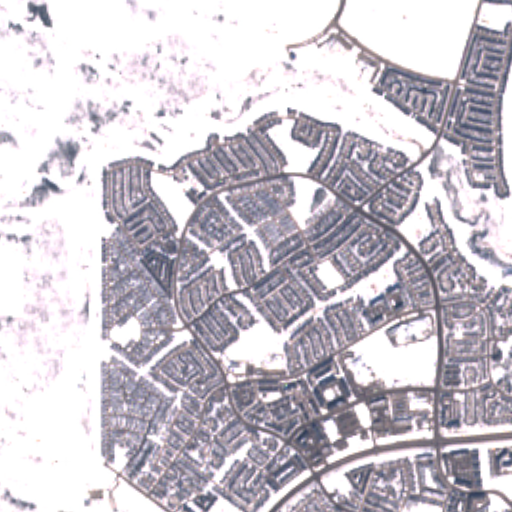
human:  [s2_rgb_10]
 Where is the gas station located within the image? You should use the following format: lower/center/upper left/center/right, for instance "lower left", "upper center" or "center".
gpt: The gas station is located in the lower right of the image.
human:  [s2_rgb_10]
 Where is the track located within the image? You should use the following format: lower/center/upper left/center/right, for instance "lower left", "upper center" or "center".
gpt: The track is located in the lower right of the image.
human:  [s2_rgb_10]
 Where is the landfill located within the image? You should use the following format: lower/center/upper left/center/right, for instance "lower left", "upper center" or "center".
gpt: There is no landfill in the image.